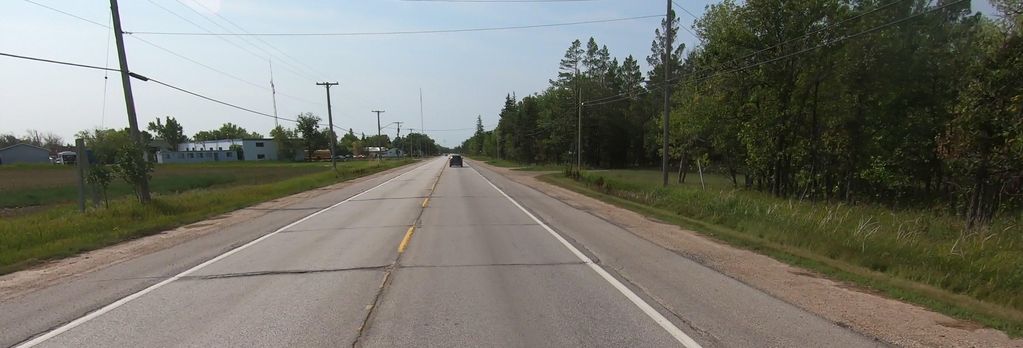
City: winnipeg